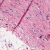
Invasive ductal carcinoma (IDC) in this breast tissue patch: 0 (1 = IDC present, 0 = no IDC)